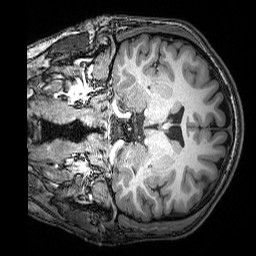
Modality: T1w
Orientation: coronal
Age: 21
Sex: male
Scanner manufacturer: siemens
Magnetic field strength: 3 T
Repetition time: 2.53 s
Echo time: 0.00388 s